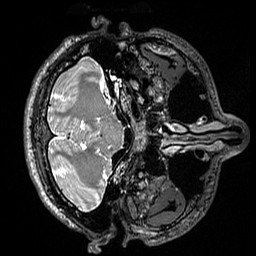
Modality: T2w
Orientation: axial
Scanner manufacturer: siemens
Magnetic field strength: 3 T
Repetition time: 3.2 s
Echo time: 0.565 s